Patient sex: M
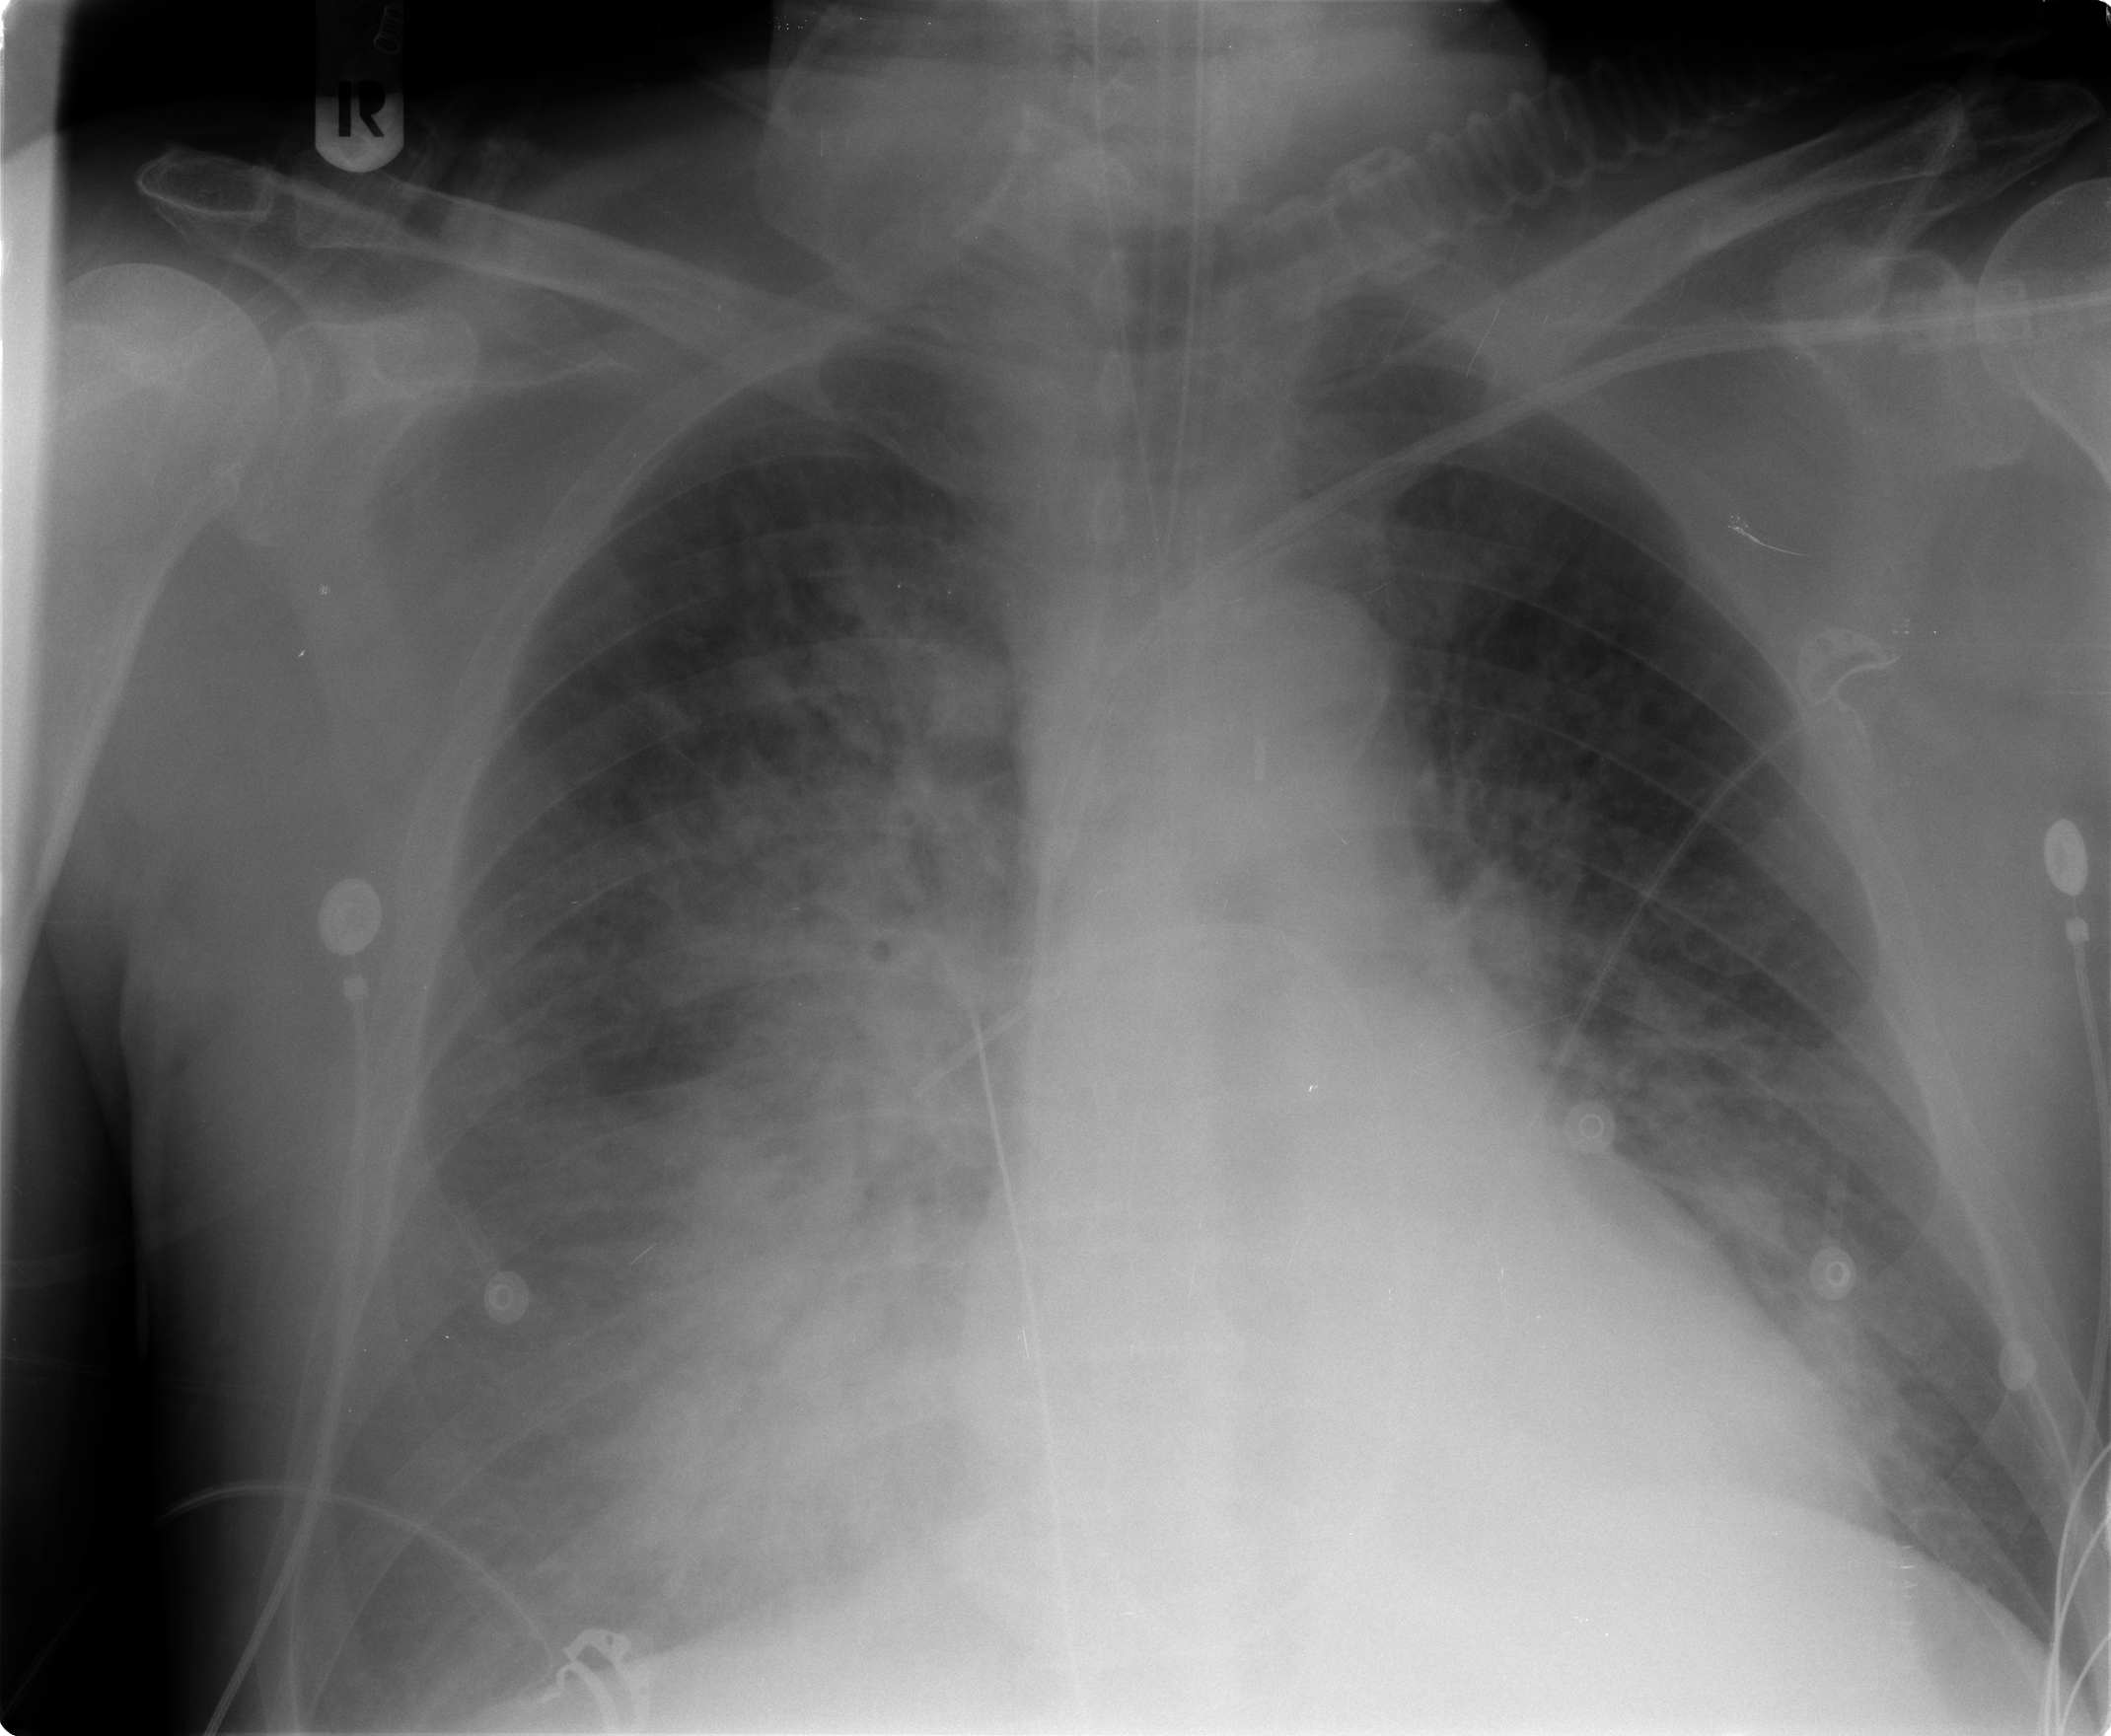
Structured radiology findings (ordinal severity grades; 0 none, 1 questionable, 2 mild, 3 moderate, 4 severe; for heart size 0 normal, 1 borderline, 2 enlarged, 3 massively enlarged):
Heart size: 1
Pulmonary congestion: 3
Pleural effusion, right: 0
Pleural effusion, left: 0
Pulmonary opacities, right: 3
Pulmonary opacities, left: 0
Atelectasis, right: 3
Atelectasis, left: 0